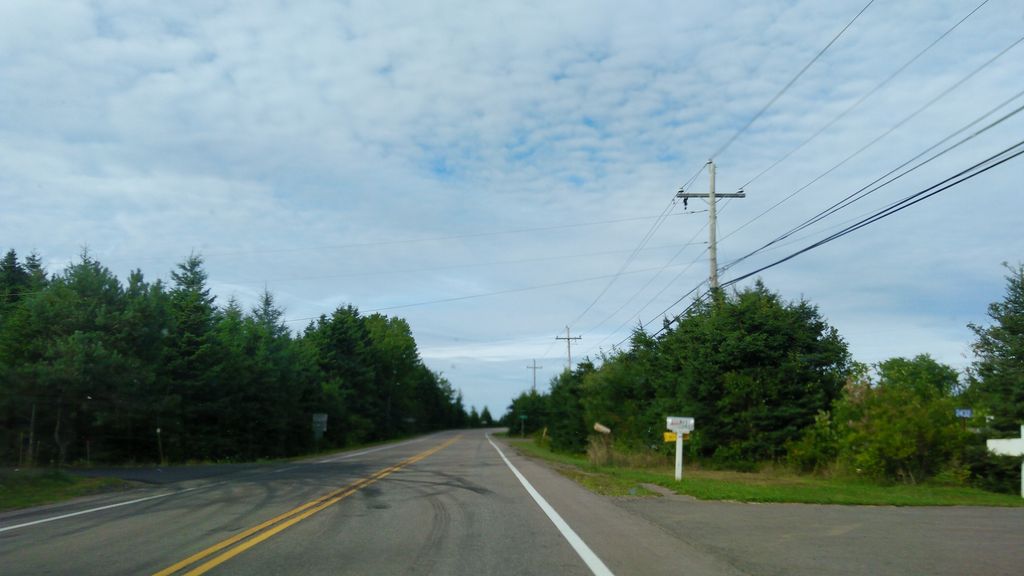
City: charlottetown